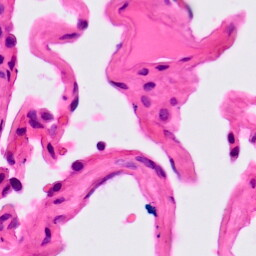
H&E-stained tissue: Lung